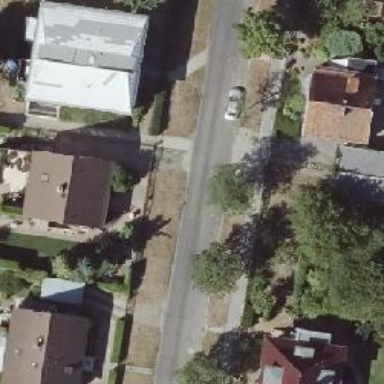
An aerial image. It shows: Footway along the road.